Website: bh-photo
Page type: payment
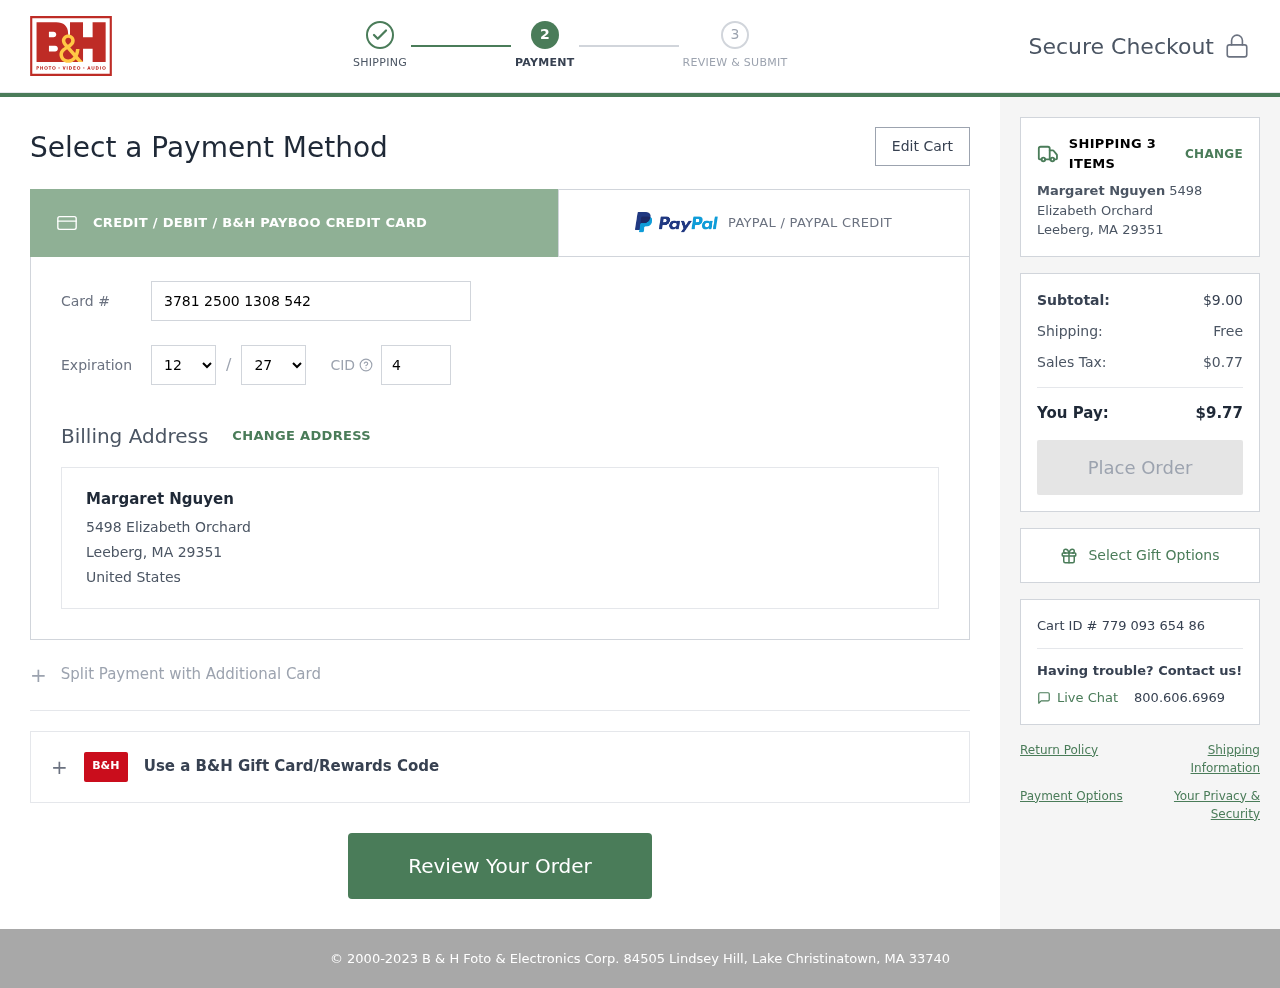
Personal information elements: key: PII_CARD_CVV
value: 4372
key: PII_CARD_EXPIRY_MONTH
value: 12
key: PII_CARD_EXPIRY_YEAR
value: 27
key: PII_CARD_NUMBER
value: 3781 2500 1308 542
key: PII_CITY_STATE_ZIP
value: Leeberg, MA 29351
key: PII_COUNTRY
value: United States
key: PII_FULLNAME
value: Margaret Nguyen
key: PII_STREET
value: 5498 Elizabeth Orchard
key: PII_FULLNAME2
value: Margaret Nguyen
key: PII_CITY
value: Leeberg
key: PII_STATE_ABBR
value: MA
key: PII_POSTCODE
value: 29351
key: PII_POSTCODE_FULL
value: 29351
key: PII_CITY_STATE
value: Leeberg, MA
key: PII_POSTCODE_NUMERIC
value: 29351
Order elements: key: ORDER_NUM_ITEMS
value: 3
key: ORDER_SUBTOTAL
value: $9.00
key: ORDER_SHIPPING_COST
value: Free
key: ORDER_TAX
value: $0.77
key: ORDER_TOTAL
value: $9.77
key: ORDER_ID
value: Cart ID # 779 093 654 86